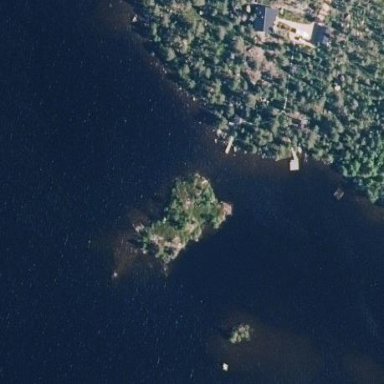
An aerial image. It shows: Islet.